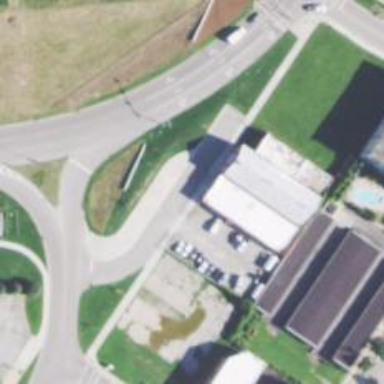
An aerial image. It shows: Footway with crossing.